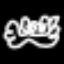
Label: frog